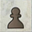
Piece: bP